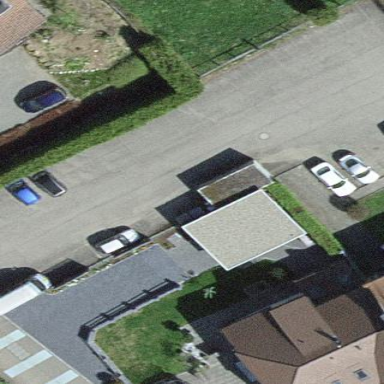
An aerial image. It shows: Parking area with surface.